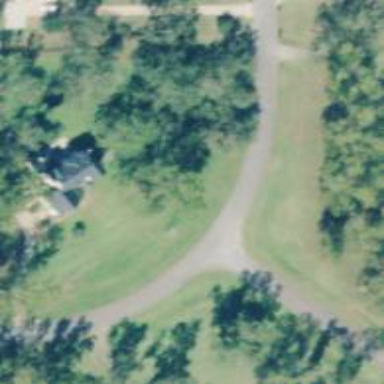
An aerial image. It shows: Residential road.